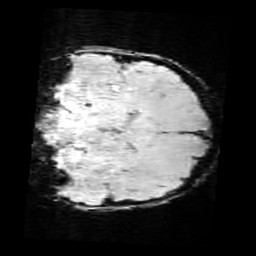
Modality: SWI
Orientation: coronal
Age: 13
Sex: male
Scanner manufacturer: siemens
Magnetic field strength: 3 T
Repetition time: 0.027 s
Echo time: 0.02 s